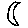
Label: moon